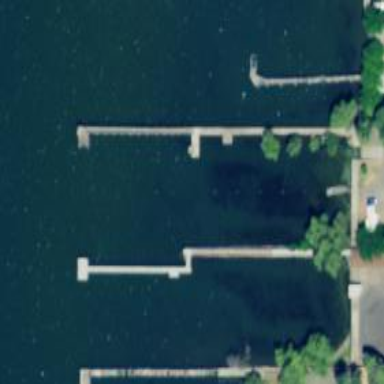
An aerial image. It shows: Man-made pier.